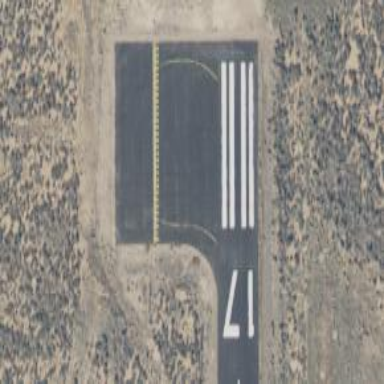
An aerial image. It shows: Image of taxiway at airport.